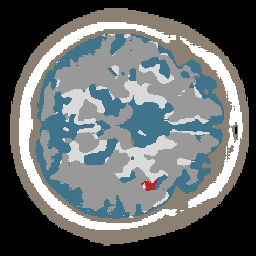
Label: lesion